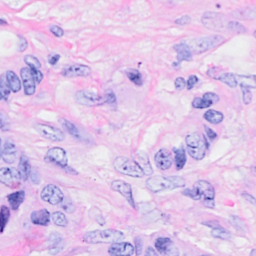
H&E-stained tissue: Breast